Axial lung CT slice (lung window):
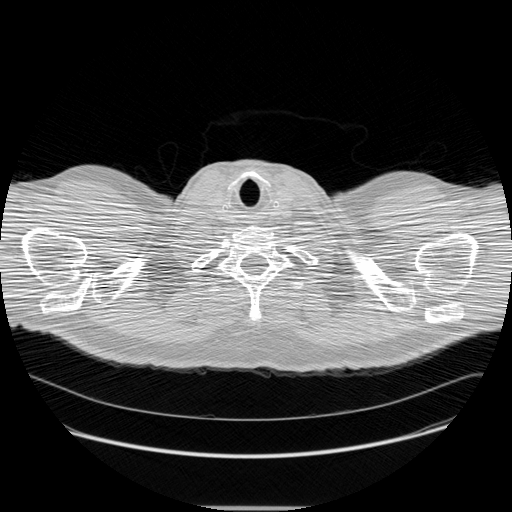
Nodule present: no